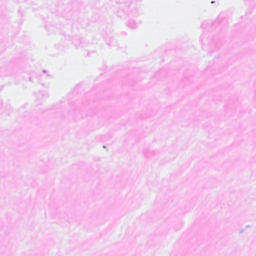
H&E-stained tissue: Breast